Question: I have tried to show the menu name below of menu icon,. but I don't know how to do that.
'''
<asp:menu runat="server" ItemWrap="true" Orientation="Horizontal">
<Items>
<asp:MenuItem ImageUrl="~/Images/Admin.png" Selectable="true" Text="System" />
<asp:MenuItem ImageUrl="~/Images/user.png" Selectable="true" Text="User" />
<asp:MenuItem ImageUrl="~/Images/cut.png" Selectable="true" Text="Cut" />
<asp:MenuItem ImageUrl="~/Images/edit-copy.png" Selectable="true" Text="Copy" />
</Items>
</asp:menu>
'''

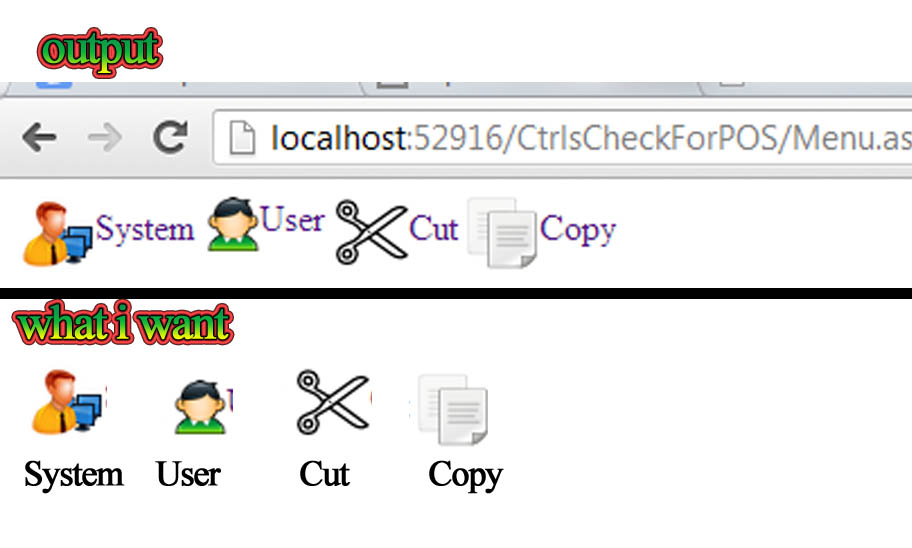
Answer: Please try putting '<br>' tag while setting Text to menu Item .
Then the menu will be
'''
<asp:Menu runat="server" ItemWrap="true" Orientation="Horizontal">
<Items>
<asp:MenuItem ImageUrl="~/Images/Admin.png" Selectable="true" Text="<br> System" />
<asp:MenuItem ImageUrl="~/Images/user.png" Selectable="true" Text="<br> User" />
<asp:MenuItem ImageUrl="~/Images/cut.png" Selectable="true" Text="<br> Cut" />
<asp:MenuItem ImageUrl="~/Images/edit-copy.png" Selectable="true" Text="<br> Copy" />
</Items>
</asp:Menu>
'''